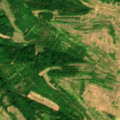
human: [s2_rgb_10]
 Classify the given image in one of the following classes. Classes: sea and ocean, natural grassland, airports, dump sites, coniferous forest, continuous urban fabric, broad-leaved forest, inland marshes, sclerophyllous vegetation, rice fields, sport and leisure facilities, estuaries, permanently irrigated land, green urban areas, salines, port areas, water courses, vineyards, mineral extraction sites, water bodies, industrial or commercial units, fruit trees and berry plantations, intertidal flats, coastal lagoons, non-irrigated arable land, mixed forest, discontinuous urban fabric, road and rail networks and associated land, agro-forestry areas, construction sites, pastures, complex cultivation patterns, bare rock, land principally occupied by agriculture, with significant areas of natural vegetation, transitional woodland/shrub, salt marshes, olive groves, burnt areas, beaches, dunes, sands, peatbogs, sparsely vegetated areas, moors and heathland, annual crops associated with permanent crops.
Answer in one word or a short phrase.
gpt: complex cultivation patterns, land principally occupied by agriculture, with significant areas of natural vegetation, broad-leaved forest